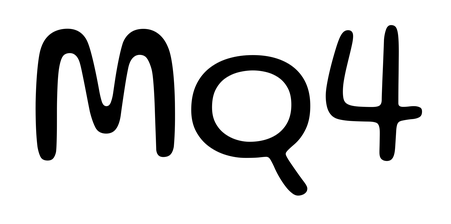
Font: Gluten_Light